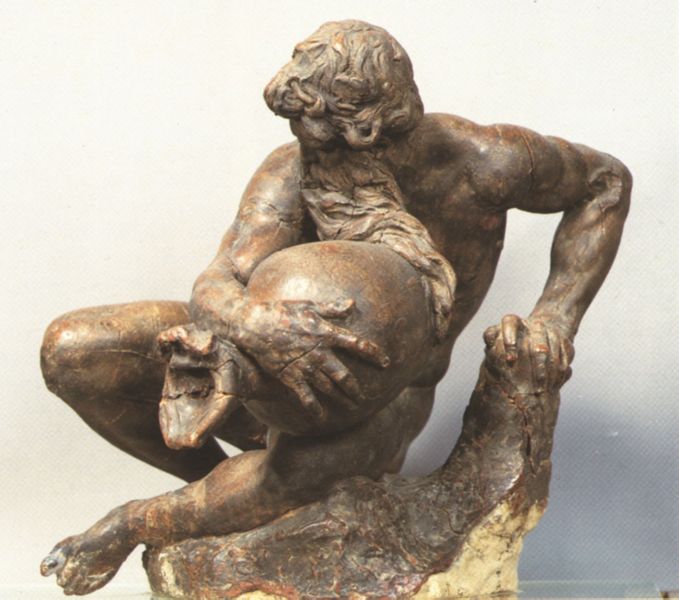
Titel: Flußgott
Künstler: Niccolo Tribolo
Institution: Florenz, Bargello
Schlagwörter: akt, fuß, hand, mann, nackt, weiß, bewegung, braun, haar, marmor, alt, bart, arm, stein, stamm, haare, sitzend, sack, amphore, krug, skulptur, statue, vase, fels, risse, muskeln, plastik, zehe, foto, kugel, zeus, abstützen, aufgestützt, sten, quelle, atlas, ausgiessen, flussgott, stützt, holzstamm, 19. jahrhundert, flußgot